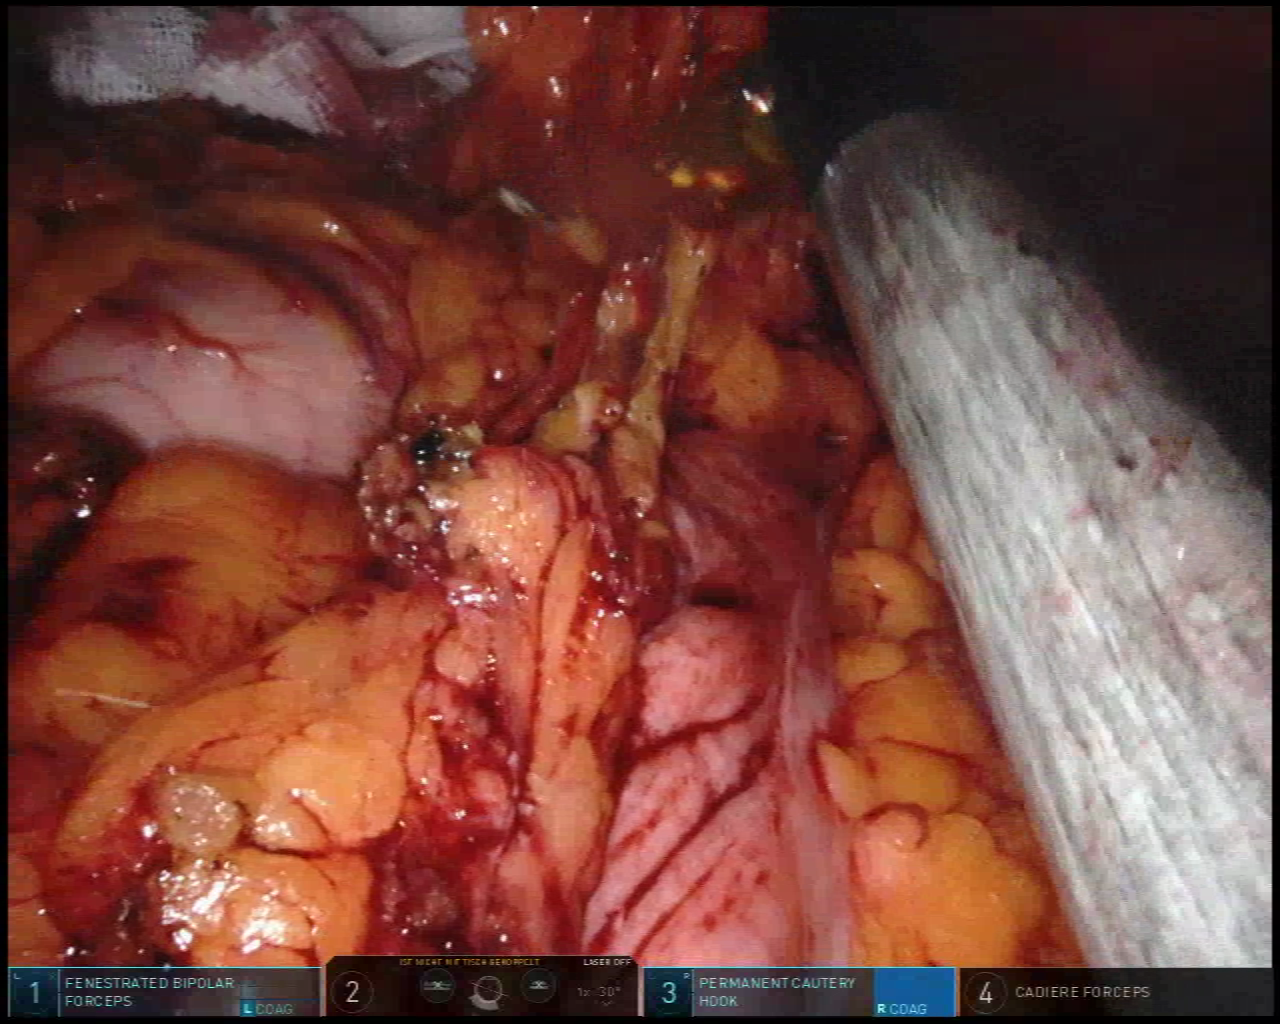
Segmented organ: colon
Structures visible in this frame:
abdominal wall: no
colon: yes
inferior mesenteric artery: no
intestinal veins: no
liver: no
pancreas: no
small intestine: no
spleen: no
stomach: yes
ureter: no
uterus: no
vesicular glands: no